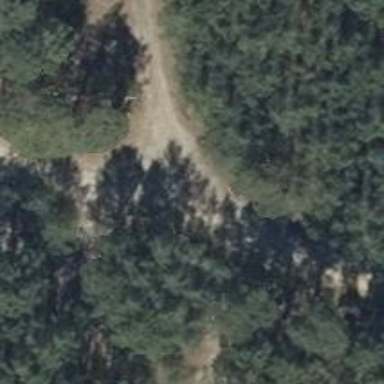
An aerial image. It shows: Sandy track road with grade4 tracktype.